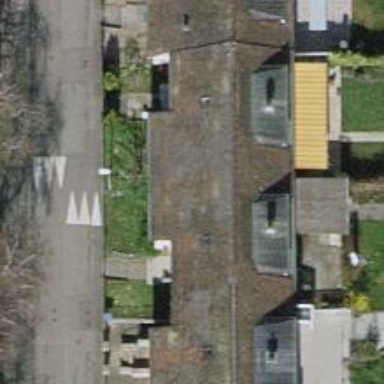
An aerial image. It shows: Terrace-style building with gabled roof.